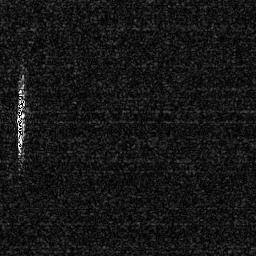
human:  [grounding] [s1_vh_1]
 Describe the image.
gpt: In the satellite image, there is  <ref>1 medium ship </ref> <box>[[5, 31, 10, 60, 0]]</box> located at left.